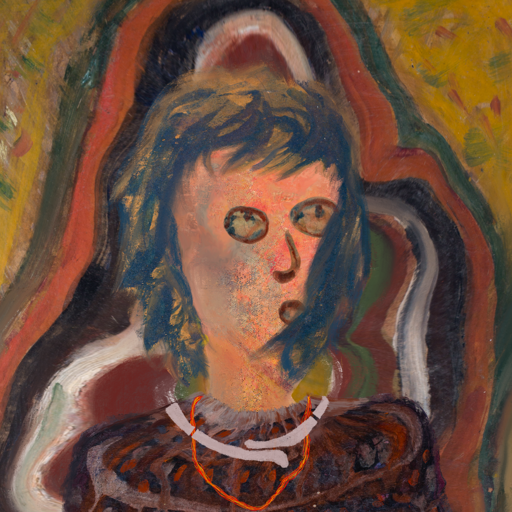
Background: AfterRaid, Head And Neck Side: Irani, Face Side: Orphan, Bust: Hypocrite, Hair Side: In_The_Sun, Head Accessory: Blank, Second Necklace: Gypsy_Mother_2, Necklace: Hypocrite_2, Baby: Blank